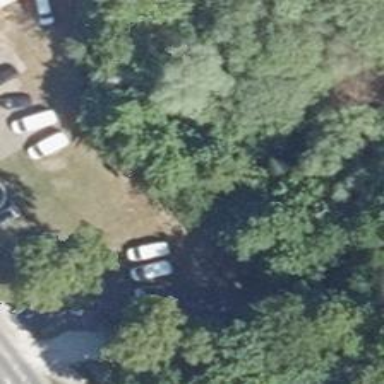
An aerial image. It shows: Compacted footway.